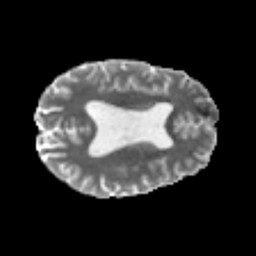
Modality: MD
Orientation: axial
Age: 35
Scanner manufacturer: philips
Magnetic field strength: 3 T
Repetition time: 8.6 s
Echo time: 0.127 s